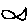
Label: fish